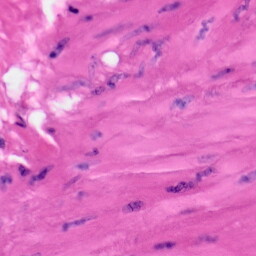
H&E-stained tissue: Skin